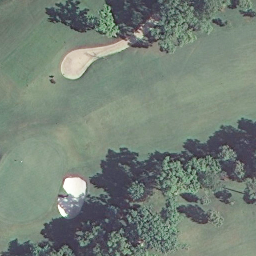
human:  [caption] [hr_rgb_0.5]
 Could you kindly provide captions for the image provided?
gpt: There are turfs and some bunkers and trees in the golf course .

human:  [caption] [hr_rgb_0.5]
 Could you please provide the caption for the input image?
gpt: A part of a golf course with with turfs and some bunkers and trees .

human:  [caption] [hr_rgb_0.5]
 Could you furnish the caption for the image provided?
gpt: A part of a golf course with turfs and some bunkers and trees .

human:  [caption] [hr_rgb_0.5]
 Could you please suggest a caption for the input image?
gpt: This is a part of a golf course with turfs and some bunkers and trees .

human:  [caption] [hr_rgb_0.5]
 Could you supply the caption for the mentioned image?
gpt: Green turfs and some bunkers and trees in the golf course .